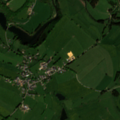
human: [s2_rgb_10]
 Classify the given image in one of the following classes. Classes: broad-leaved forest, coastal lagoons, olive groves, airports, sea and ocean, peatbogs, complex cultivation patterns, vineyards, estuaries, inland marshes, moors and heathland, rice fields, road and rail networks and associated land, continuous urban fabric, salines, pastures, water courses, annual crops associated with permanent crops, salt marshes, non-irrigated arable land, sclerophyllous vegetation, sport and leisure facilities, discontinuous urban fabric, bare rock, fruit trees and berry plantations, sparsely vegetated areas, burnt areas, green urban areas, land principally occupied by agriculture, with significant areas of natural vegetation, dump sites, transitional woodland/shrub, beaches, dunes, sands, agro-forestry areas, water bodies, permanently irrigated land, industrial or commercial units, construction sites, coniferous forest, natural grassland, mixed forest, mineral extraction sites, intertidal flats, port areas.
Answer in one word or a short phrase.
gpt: pastures, land principally occupied by agriculture, with significant areas of natural vegetation, water bodies